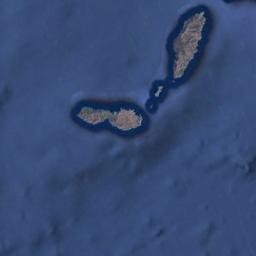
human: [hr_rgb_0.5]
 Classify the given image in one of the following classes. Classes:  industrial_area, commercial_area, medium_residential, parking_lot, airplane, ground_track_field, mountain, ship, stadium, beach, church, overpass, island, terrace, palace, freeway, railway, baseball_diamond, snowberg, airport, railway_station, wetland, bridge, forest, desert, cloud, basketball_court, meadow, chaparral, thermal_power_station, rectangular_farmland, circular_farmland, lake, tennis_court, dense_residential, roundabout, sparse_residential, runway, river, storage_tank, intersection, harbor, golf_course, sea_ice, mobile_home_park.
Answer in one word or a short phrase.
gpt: island